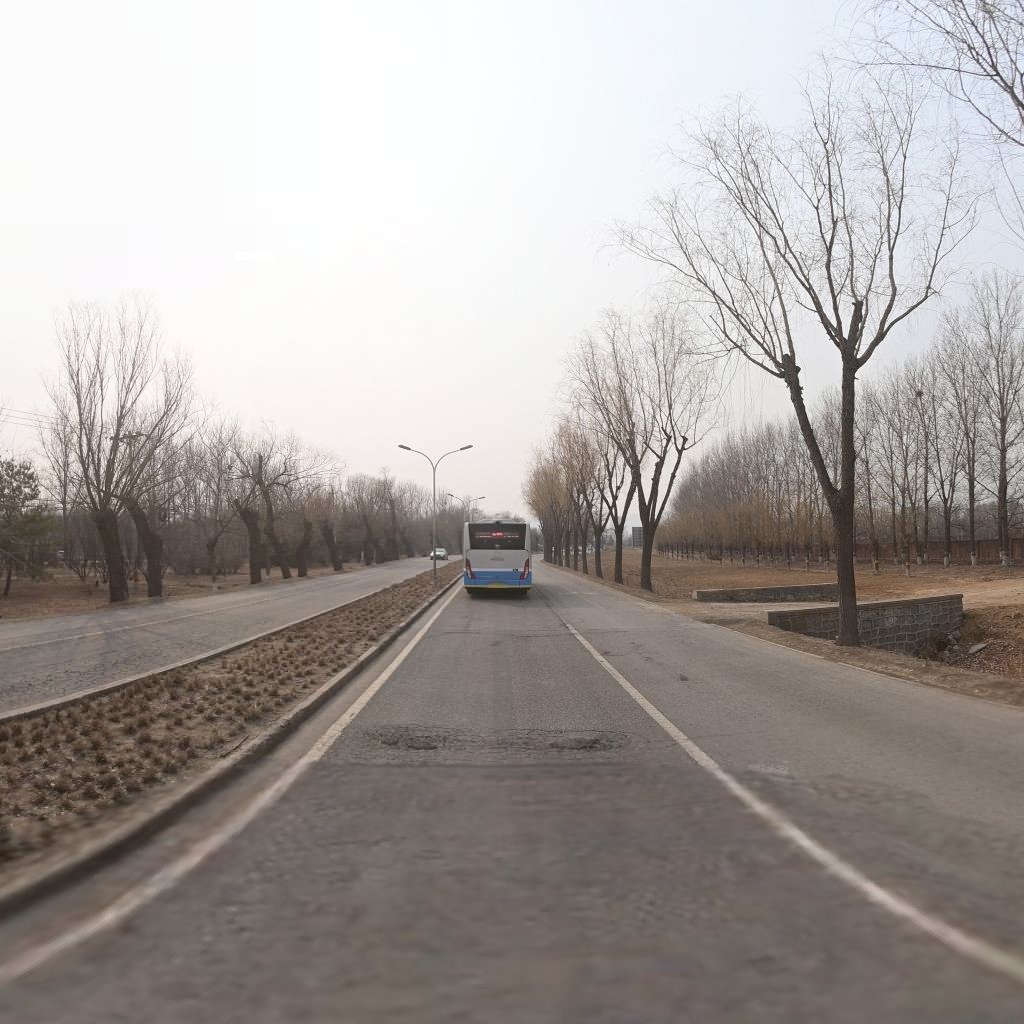
Region: Haidian
Road damage annotations: alligator crack, alligator crack, transverse crack